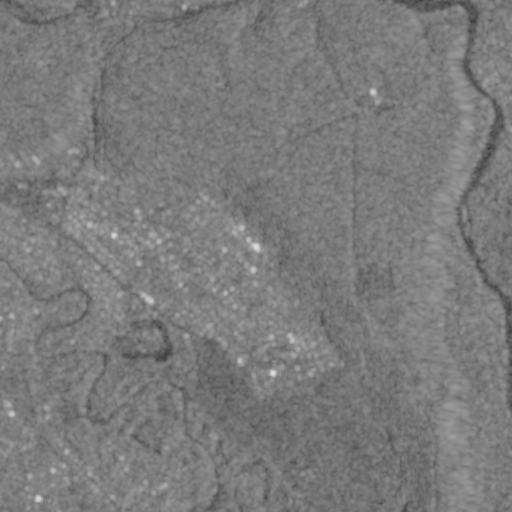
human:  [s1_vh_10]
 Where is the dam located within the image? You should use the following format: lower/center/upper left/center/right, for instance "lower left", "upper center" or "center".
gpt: The dam is located in the upper left of the image.
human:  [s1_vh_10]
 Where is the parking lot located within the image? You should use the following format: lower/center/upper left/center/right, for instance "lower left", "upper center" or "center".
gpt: The parking lot is located in the upper center of the image.
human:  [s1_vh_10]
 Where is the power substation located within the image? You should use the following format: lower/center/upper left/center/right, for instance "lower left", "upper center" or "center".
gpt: The power substation is located in the upper left of the image.
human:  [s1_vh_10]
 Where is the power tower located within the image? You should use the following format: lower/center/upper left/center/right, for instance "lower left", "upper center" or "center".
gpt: The power tower is located in the upper right of the image.
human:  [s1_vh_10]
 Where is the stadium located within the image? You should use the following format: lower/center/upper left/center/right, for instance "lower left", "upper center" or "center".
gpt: The stadium is located in the center left of the image.
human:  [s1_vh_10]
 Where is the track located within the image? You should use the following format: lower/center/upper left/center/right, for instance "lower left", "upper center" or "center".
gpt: The track is located in the center left of the image.
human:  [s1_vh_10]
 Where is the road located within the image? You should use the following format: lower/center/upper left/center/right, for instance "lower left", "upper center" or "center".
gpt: There is no road in the image.

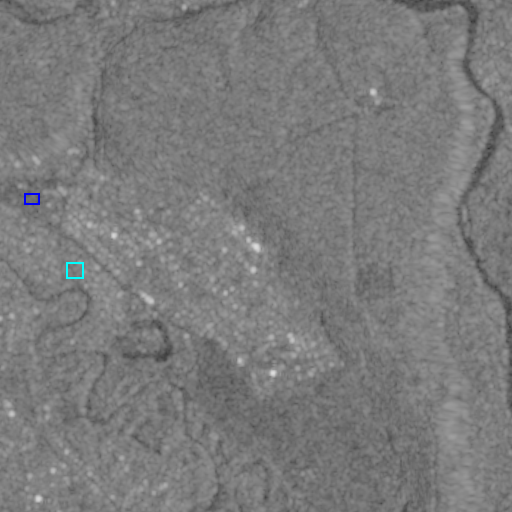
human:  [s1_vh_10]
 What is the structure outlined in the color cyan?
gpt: The structure outlined in cyan is a park.
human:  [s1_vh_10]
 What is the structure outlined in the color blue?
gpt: The structure outlined in blue is a track.
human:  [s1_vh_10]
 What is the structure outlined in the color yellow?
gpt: There is no yellow outline.